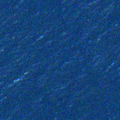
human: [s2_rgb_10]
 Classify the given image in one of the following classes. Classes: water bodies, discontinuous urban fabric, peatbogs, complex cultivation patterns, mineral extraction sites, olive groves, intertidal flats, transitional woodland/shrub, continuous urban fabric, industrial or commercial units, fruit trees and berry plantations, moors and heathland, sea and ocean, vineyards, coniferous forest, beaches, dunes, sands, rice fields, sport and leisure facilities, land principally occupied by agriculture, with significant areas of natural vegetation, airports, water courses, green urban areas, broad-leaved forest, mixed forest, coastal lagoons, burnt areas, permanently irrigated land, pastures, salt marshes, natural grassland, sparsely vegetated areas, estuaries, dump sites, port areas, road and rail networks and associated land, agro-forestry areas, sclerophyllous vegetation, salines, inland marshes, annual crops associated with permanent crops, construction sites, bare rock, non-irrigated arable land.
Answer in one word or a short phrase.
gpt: sea and ocean